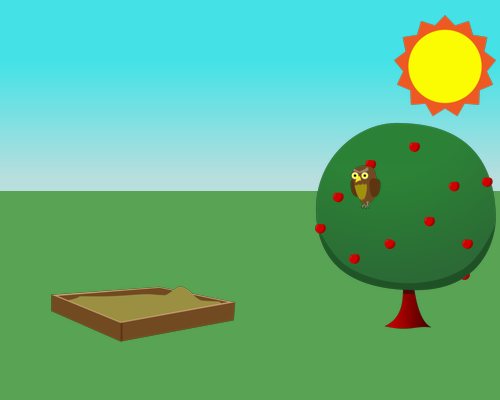
right medium sun  small apple tree right medium owl at left part of tree facing left vertically center